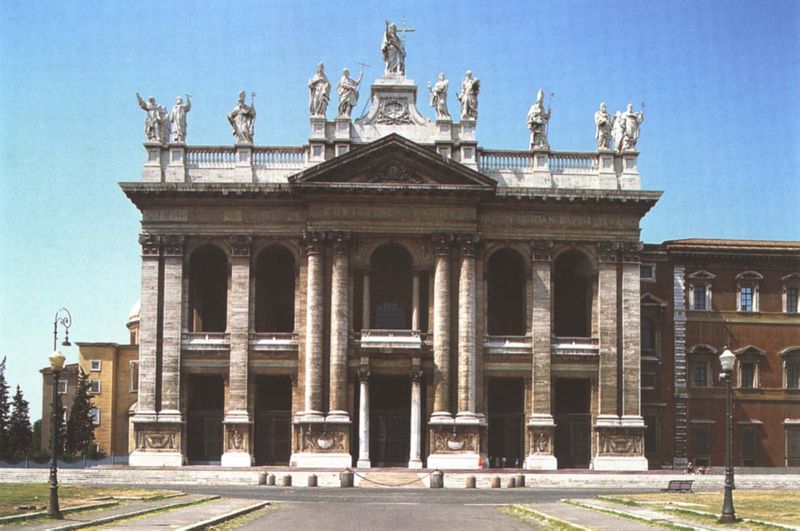
Titel: Rom, San Giovanni in Laterano
Künstler: Alessandro Galilei
Standort: Rom, S. Giovanni in Laterano (EU - I - Latium)
Schlagwörter: frankreich, marmor, säule, säulen, architektur, barock, kirche, statue, relief, fassade, italien, giebel, pilaster, figuren, rundbogen, kreuz, balustrade, fries, christus, portikus, kranzgesims, kolossalordnung, apostel, xp